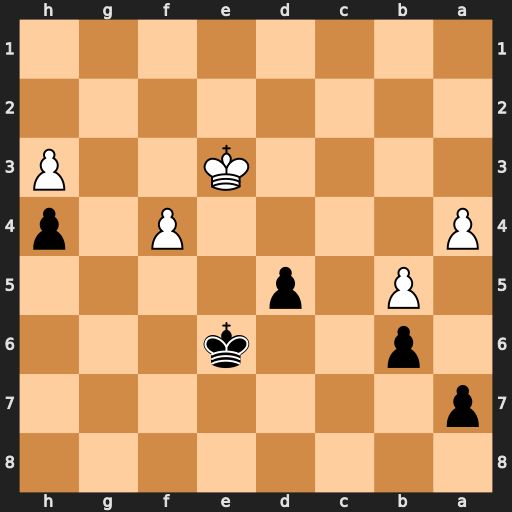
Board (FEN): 8/p7/1p2k3/1P1p4/P4P1p/4K2P/8/8
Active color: b
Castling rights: -
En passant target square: -
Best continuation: Kf5 Kd4 Kxf4 Kxd5 Kg3